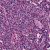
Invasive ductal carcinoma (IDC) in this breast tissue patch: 1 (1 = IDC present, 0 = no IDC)